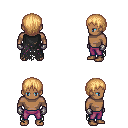
a pixel art fantasy rpg character, male body template, human, dark skin, black tattered cape, magenta pants, light blonde plain hairstyle, metal gloves, four views (front, back, left, right), 2x2 character sprite sheet, small pixel art, hard edges, no anti-aliasing